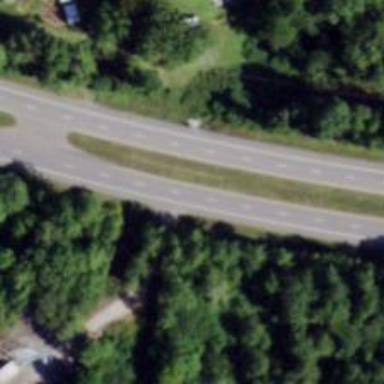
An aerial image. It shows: Primary highway with dual carriageway surfaced with asphalt.